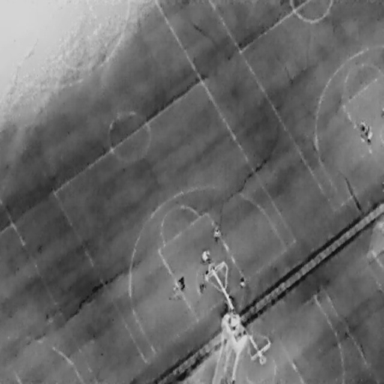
There are eight People in the infrared image.